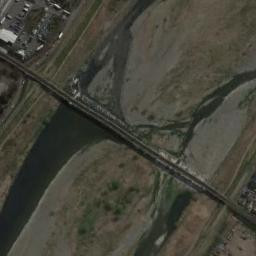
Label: bridge